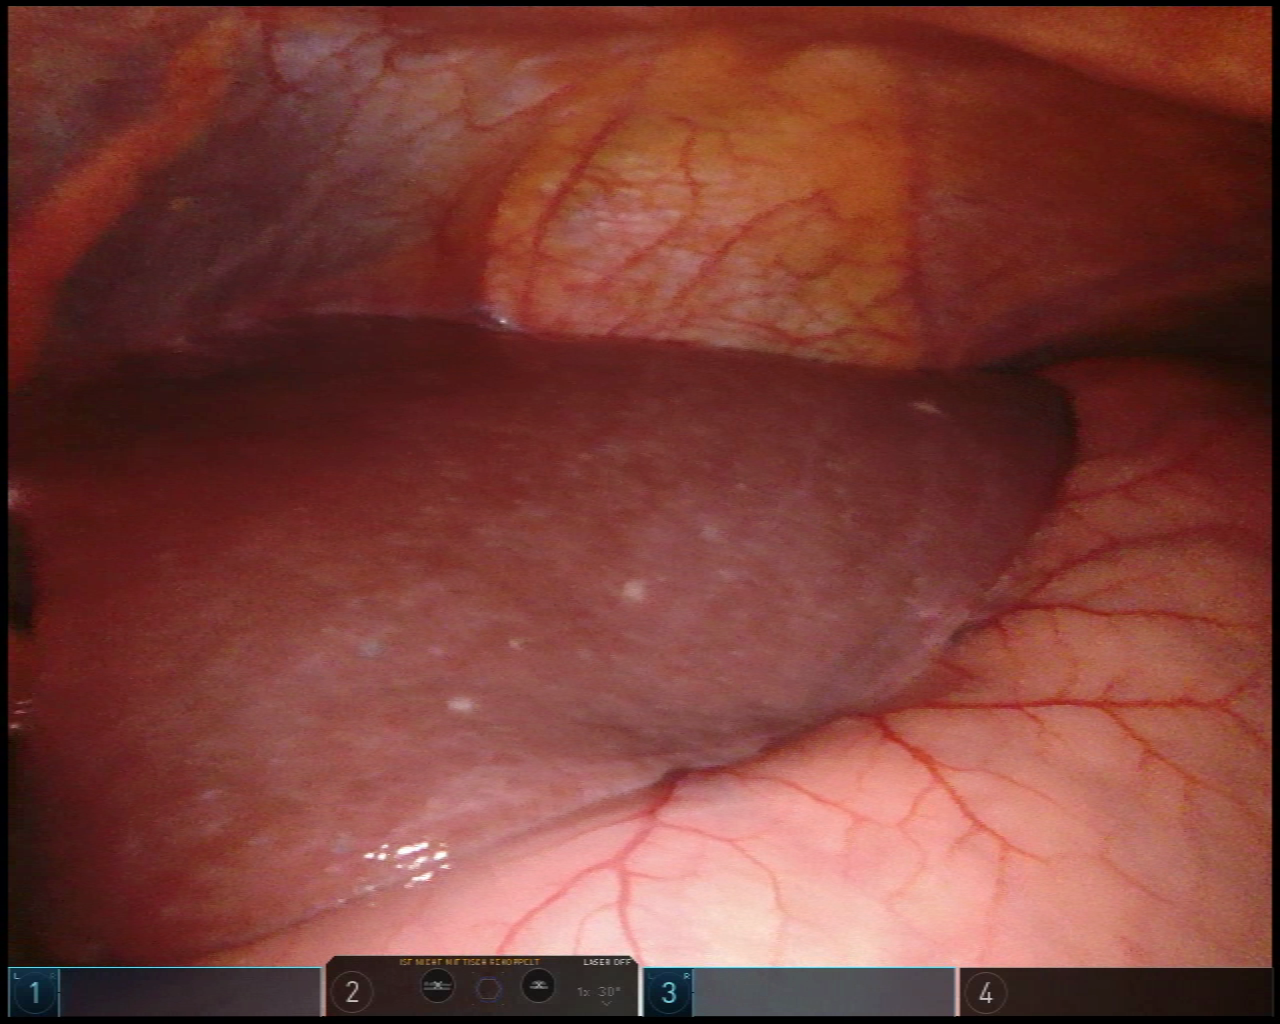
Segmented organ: stomach
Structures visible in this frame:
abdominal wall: yes
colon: no
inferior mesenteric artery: no
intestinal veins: no
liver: yes
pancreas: no
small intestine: no
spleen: no
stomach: yes
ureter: no
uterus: no
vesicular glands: no